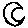
Label: moon